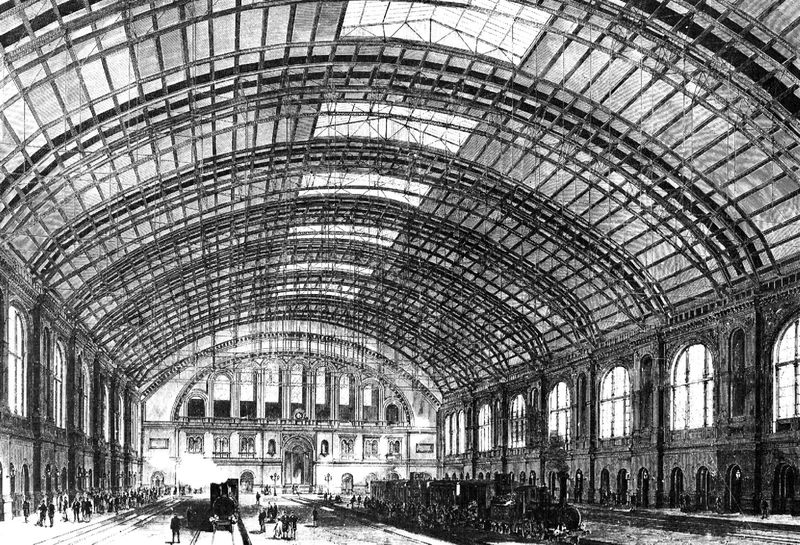
Titel: Anhalter Bahnhof in Berlin
Standort: Berlin, Anhalter Bahnhof (EU - D)
Schlagwörter: mann, menschen, fenster, frau, glas, paris, schwarz, weiss, zeichnung, dach, gebäude, architektur, mensch, rauch, türen, zug, kuppel, dampf, symmetrie, halle, torbogen, groß, stich, bahnhof, industrialisierung, eisenbahn, lok, lokomotive, bahnsteig, gleis, gleise, glasdach, stahl, station, fesnter, glaskuppel, eiffel, bahnsteige, bahnhoff, abfahtshalle, paddington, strben